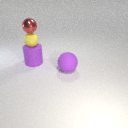
small yellow rubber sphere above large purple rubber cylinder